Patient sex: M
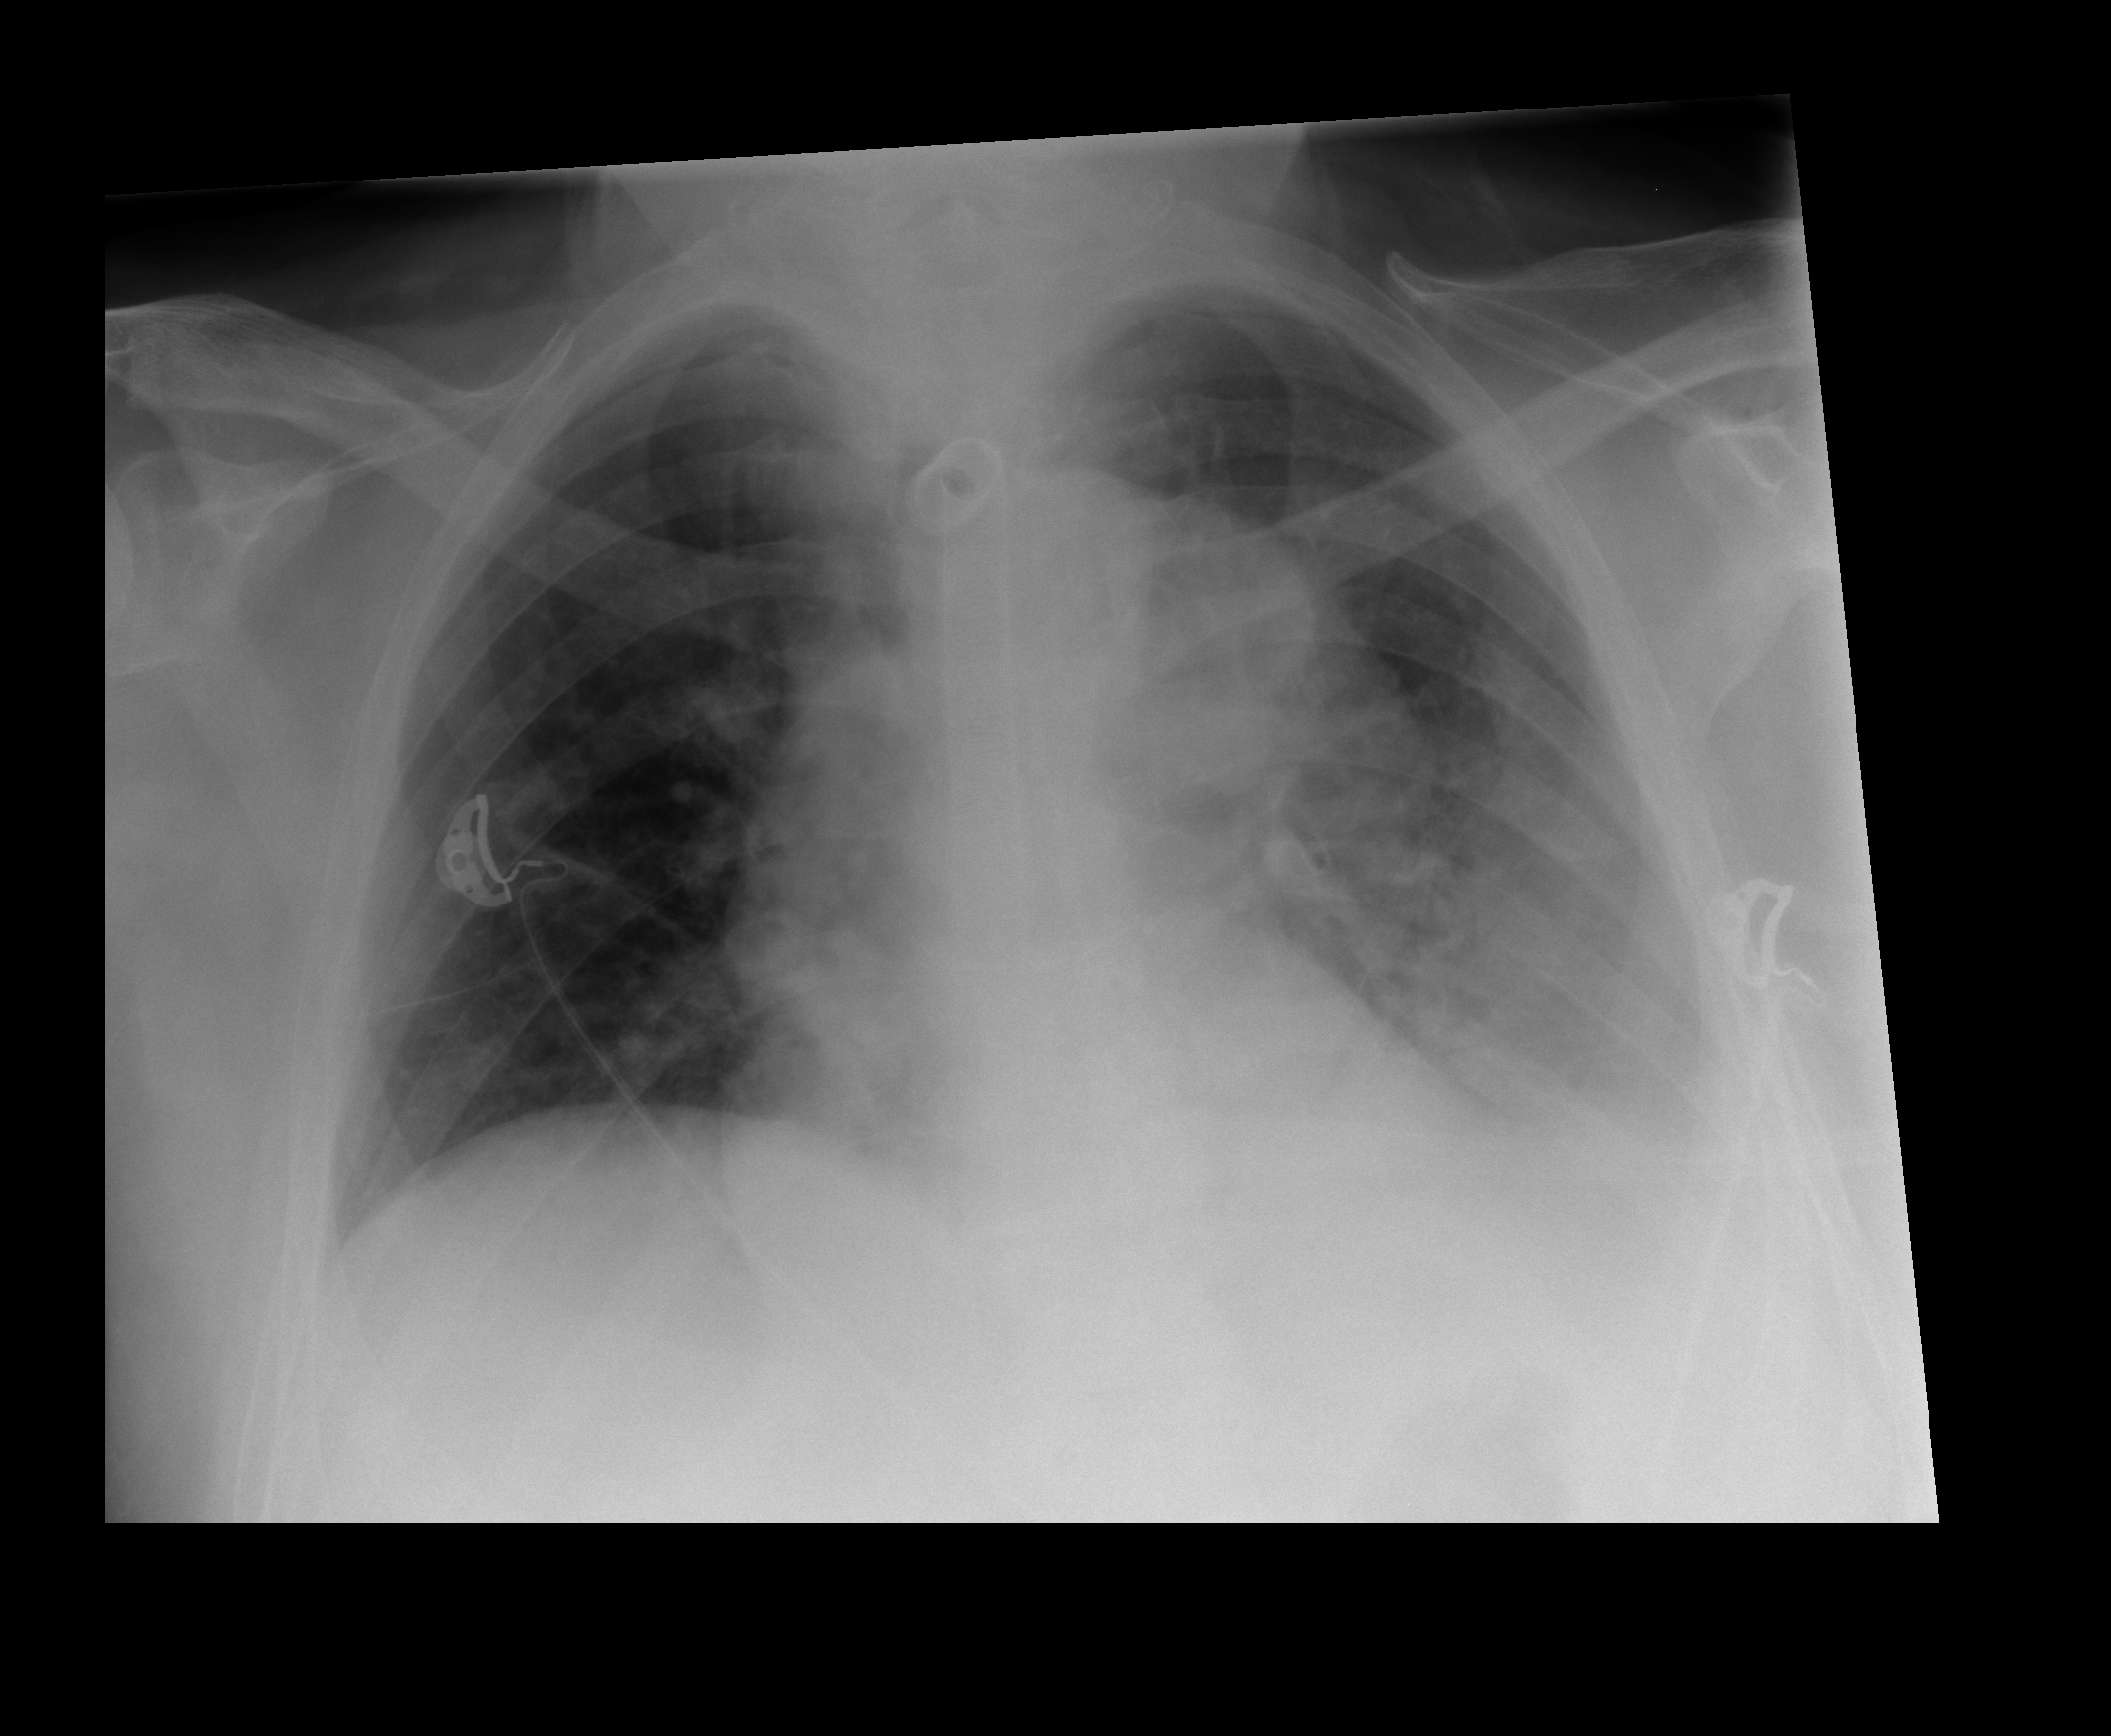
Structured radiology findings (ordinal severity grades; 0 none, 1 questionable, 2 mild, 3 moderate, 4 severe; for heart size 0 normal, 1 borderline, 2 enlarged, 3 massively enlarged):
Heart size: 1
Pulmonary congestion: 2
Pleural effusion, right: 0
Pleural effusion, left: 3
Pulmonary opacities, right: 2
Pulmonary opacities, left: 2
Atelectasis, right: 0
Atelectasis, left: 2